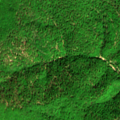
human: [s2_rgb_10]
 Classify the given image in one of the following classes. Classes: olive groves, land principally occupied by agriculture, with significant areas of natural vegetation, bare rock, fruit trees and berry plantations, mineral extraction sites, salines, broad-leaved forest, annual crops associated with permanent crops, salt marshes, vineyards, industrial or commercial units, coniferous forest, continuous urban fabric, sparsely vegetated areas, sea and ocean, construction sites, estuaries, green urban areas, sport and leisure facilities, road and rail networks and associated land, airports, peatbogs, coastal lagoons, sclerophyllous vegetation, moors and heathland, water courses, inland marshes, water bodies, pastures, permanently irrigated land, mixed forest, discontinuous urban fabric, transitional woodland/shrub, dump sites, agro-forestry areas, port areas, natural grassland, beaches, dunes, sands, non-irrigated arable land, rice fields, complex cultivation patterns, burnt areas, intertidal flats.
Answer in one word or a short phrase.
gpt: broad-leaved forest